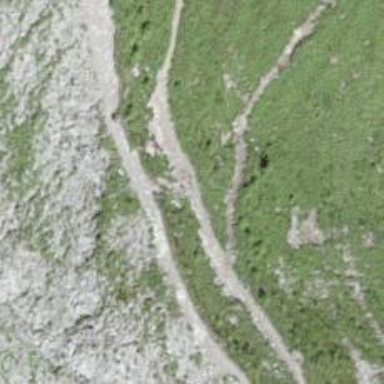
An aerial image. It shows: Path on the ground.